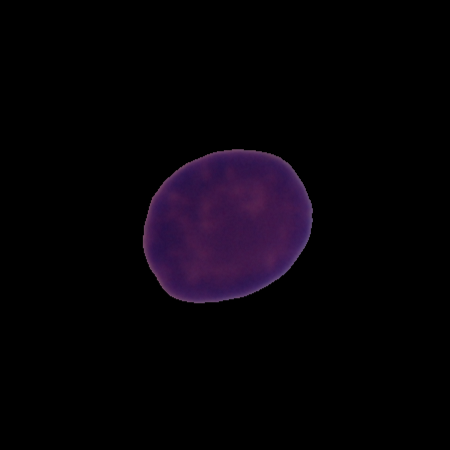
Label: healthy